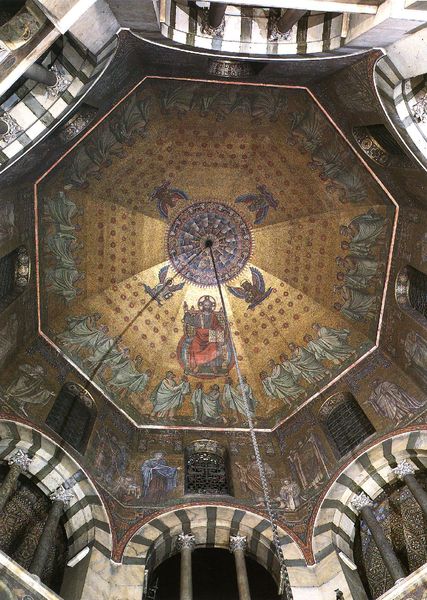
Titel: Pfalzkapelle (Münster, bzw. Dom) in Aachen
Standort: Aachen, Aachener Dom (EU - D)
Schlagwörter: flügel, himmel, grün, bunt, fenster, lampe, schwarz, säule, säulen, weiss, rot, falten, kirche, figur, gold, decke, kreis, runf, engel, bogen, kette, figuren, rundbogen, kuppel, könig, bögen, dom, seil, mosaik, kapitell, jesus, mittelalter, griechenland, heilige, jünger, erzengel, islam, achteck, sechseck, basilika, baptisterium, romanisch, polygon, aachen, evangelisten, weltenrichter, ravenna, herrgott, plafond, painting, babtisterium, pankreator, oil malerei, oil bild, hagia sophie